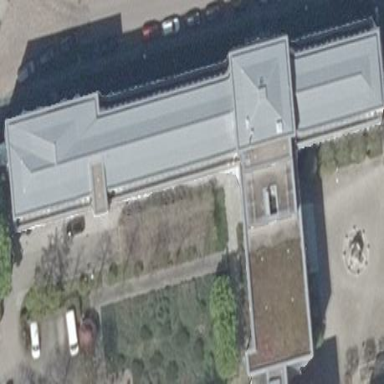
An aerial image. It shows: Office building.